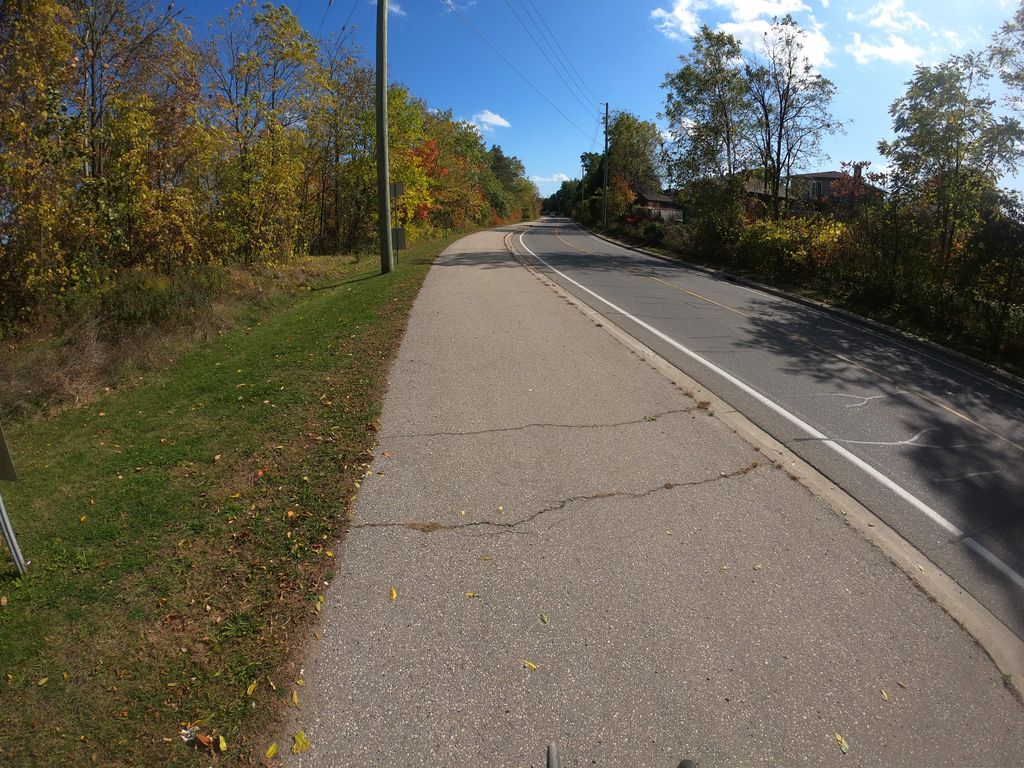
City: kitchener-waterloo